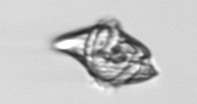
Label: Gyrodinium